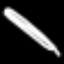
Label: pencil